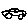
Label: car